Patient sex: M
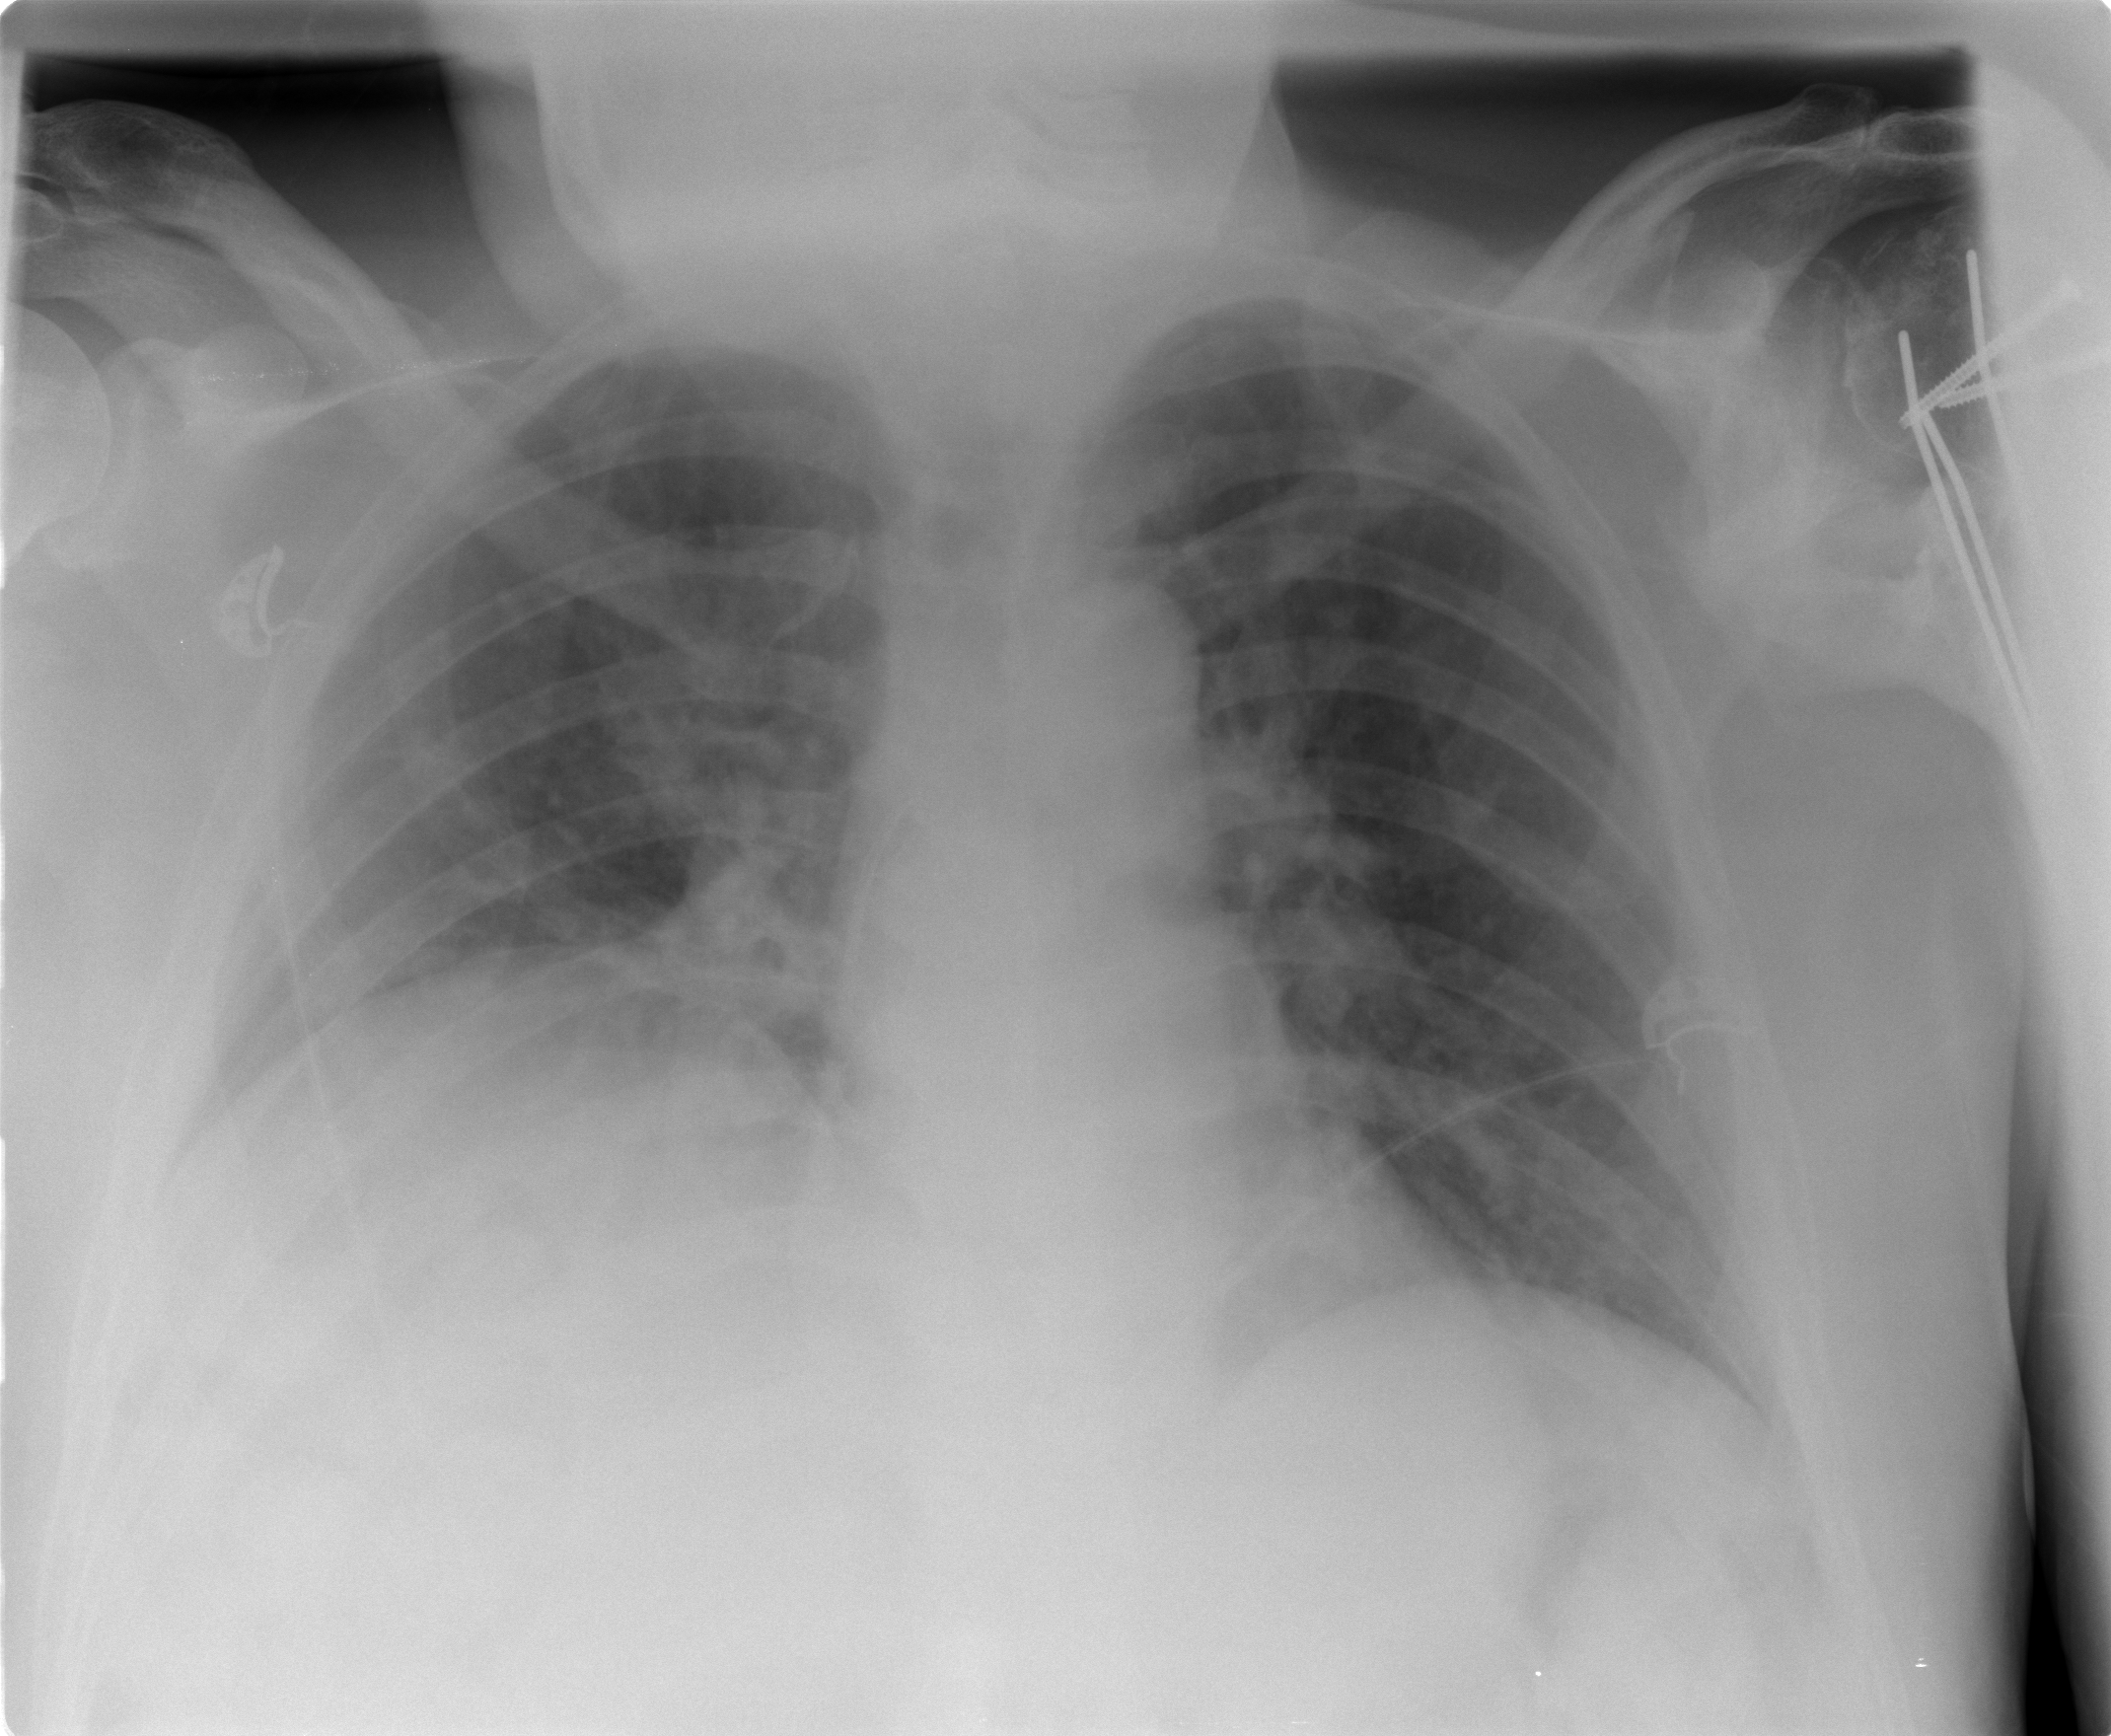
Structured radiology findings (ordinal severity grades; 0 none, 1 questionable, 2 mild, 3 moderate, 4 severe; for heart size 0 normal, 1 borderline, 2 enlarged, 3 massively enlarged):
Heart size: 0
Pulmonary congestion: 3
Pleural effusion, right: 0
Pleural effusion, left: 0
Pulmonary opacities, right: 0
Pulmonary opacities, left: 0
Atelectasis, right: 2
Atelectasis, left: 0